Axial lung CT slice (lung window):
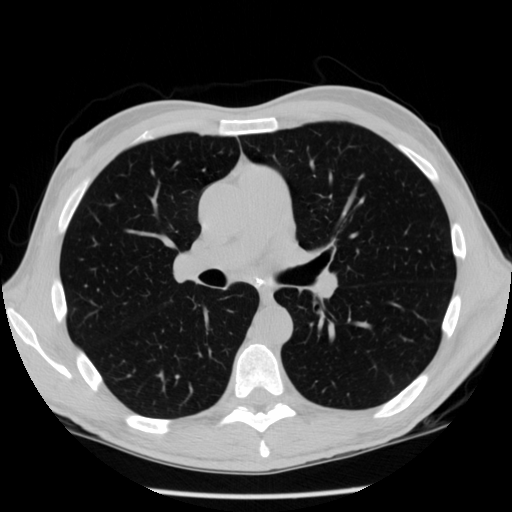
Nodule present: no